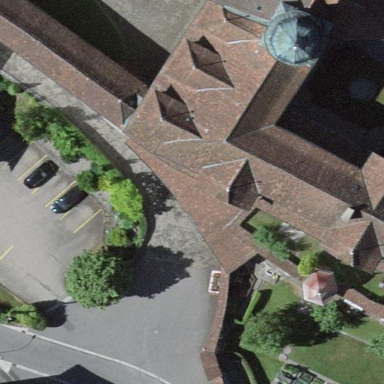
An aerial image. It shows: Monastery building.